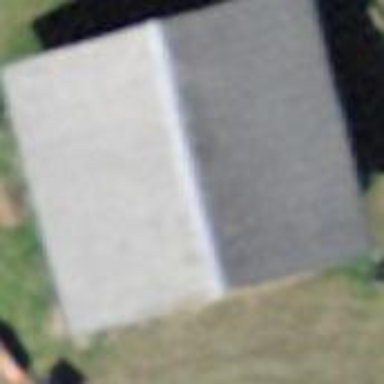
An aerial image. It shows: Rural barn.